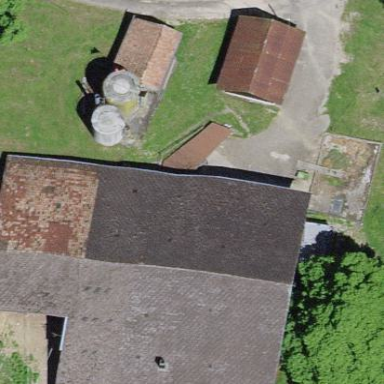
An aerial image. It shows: Farm building.